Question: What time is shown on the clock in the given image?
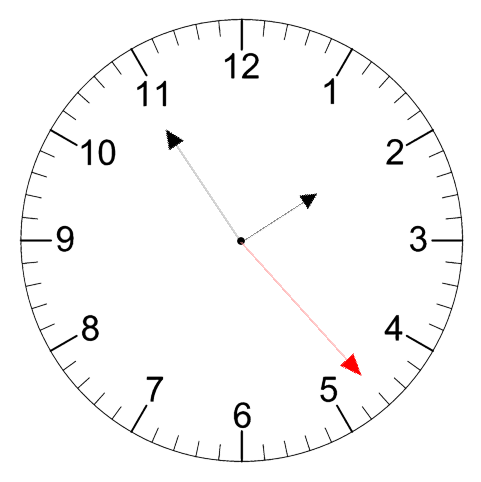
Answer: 01:54:23